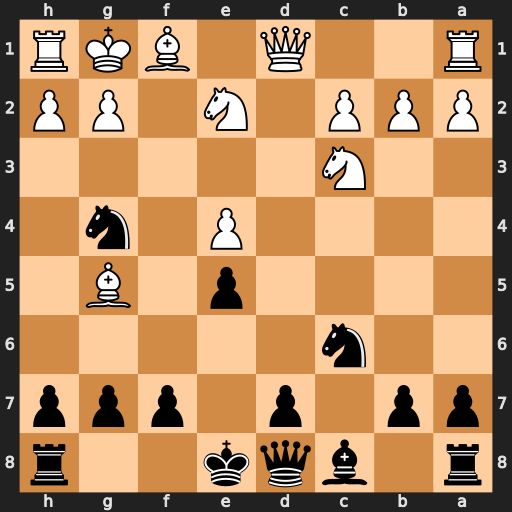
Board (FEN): r1bqk2r/pp1p1ppp/2n5/4p1B1/4P1n1/2N5/PPP1N1PP/R2Q1BKR
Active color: b
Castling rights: kq
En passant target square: -
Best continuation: Qb6+ Nd4 Nxd4